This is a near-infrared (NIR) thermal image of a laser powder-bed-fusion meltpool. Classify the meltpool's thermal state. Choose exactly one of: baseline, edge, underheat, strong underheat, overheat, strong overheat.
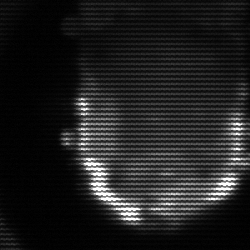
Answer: baseline